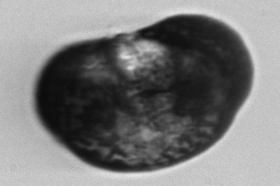
Label: pollen